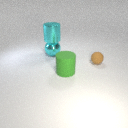
large cyan metal sphere behind large green rubber cylinder